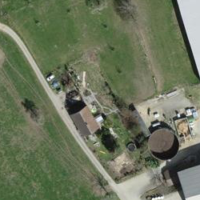
EUNIS habitat code: 52
Species observed at this site:
Holcus lanatus